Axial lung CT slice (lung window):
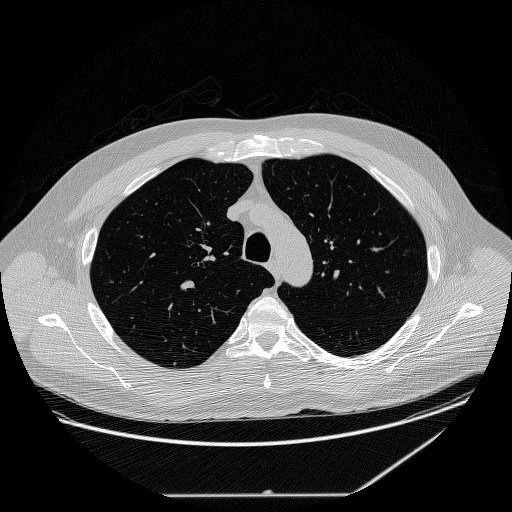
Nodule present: no